Field crop: maize
Growth stage: 2
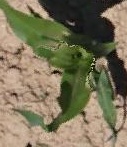
Species: maize